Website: bh-photo
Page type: customer-info-address
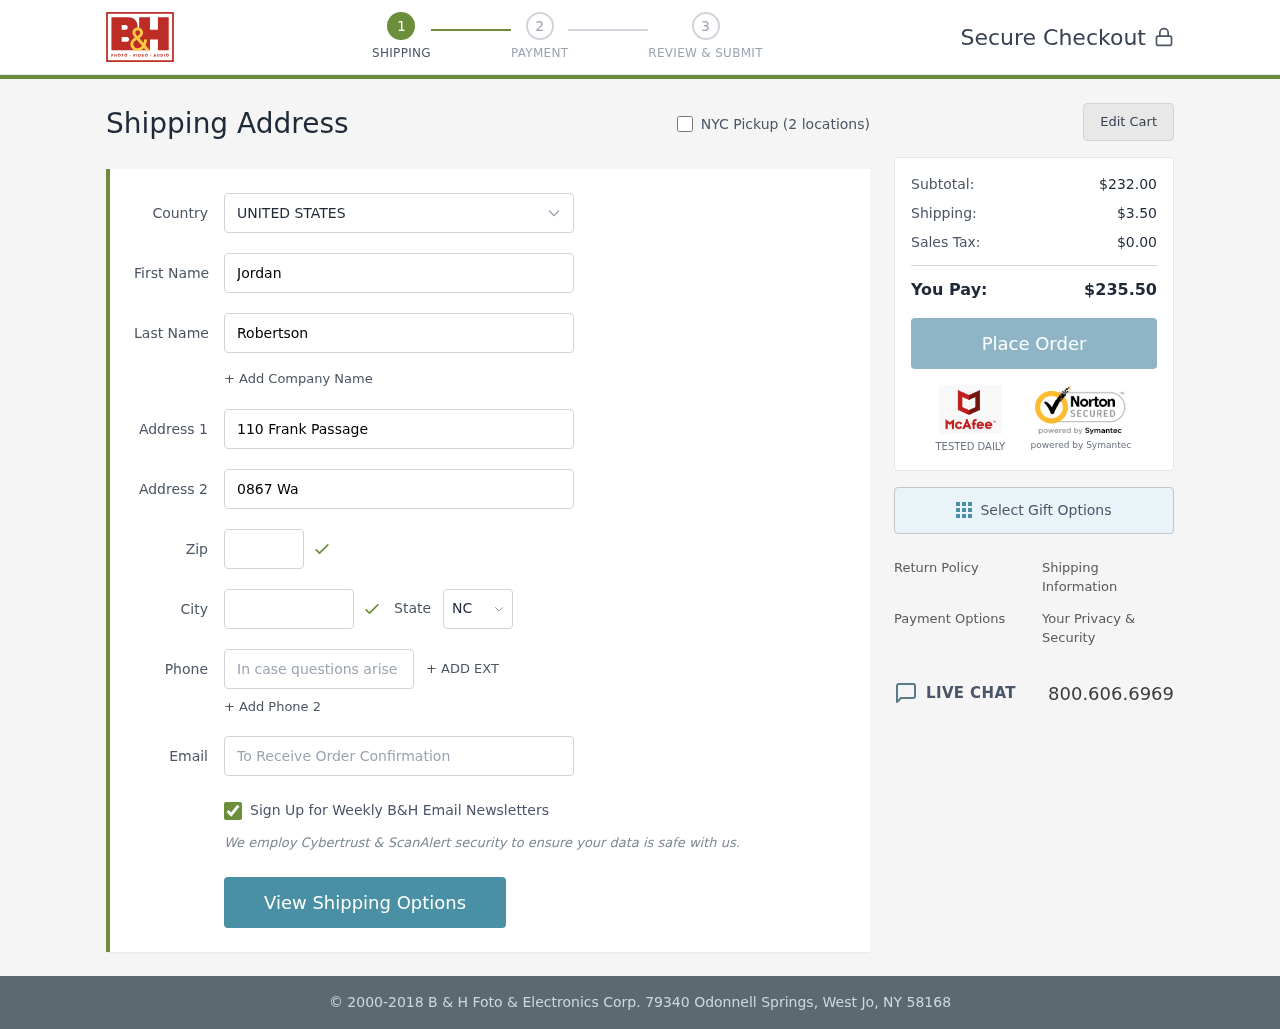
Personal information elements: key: PII_CITY
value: Arnoldshire
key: PII_COUNTRY
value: United States
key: PII_EMAIL
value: jordanrobertson@gmail.com
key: PII_FIRSTNAME
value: Jordan
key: PII_LASTNAME
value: Robertson
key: PII_PHONE
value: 7023868216
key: PII_POSTCODE
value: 51362
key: PII_STATE_ABBR
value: NC
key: PII_STREET
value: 110 Frank Passage
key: PII_STREET2
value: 0867 Watkins Heights Apt. 414
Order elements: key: ORDER_SUBTOTAL
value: $232.00
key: ORDER_SHIPPING_COST
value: $3.50
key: ORDER_TAX
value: $0.00
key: ORDER_TOTAL
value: $235.50